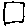
Label: square